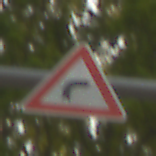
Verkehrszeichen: KurveRechts
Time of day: SunriseSunset
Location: Outdoor (RoadRail)
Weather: Clear
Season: NotSpecified
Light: Natural